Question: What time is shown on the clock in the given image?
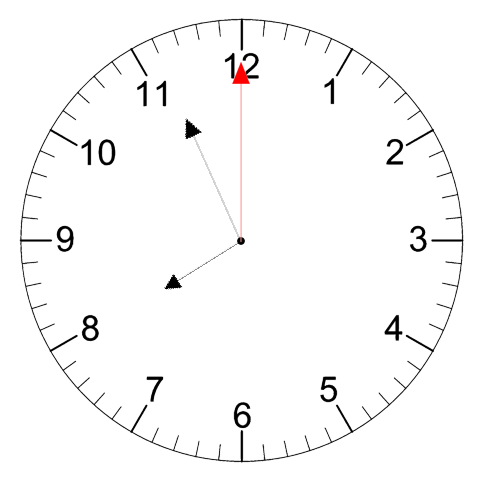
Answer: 07:56:00